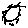
Label: sun